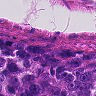
Metastatic tissue present: yes